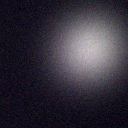
Screen state: off